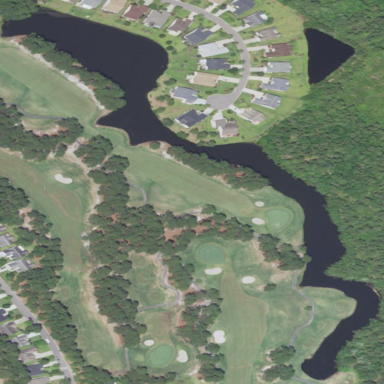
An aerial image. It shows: Picturesque scene of golf course with lateral water hazard.